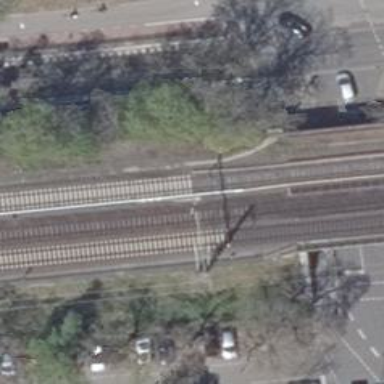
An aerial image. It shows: Bridge carrying electrified light rail track.